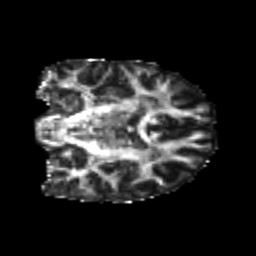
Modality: FA
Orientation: coronal
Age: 24
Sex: female
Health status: healthy
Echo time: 0.074 s